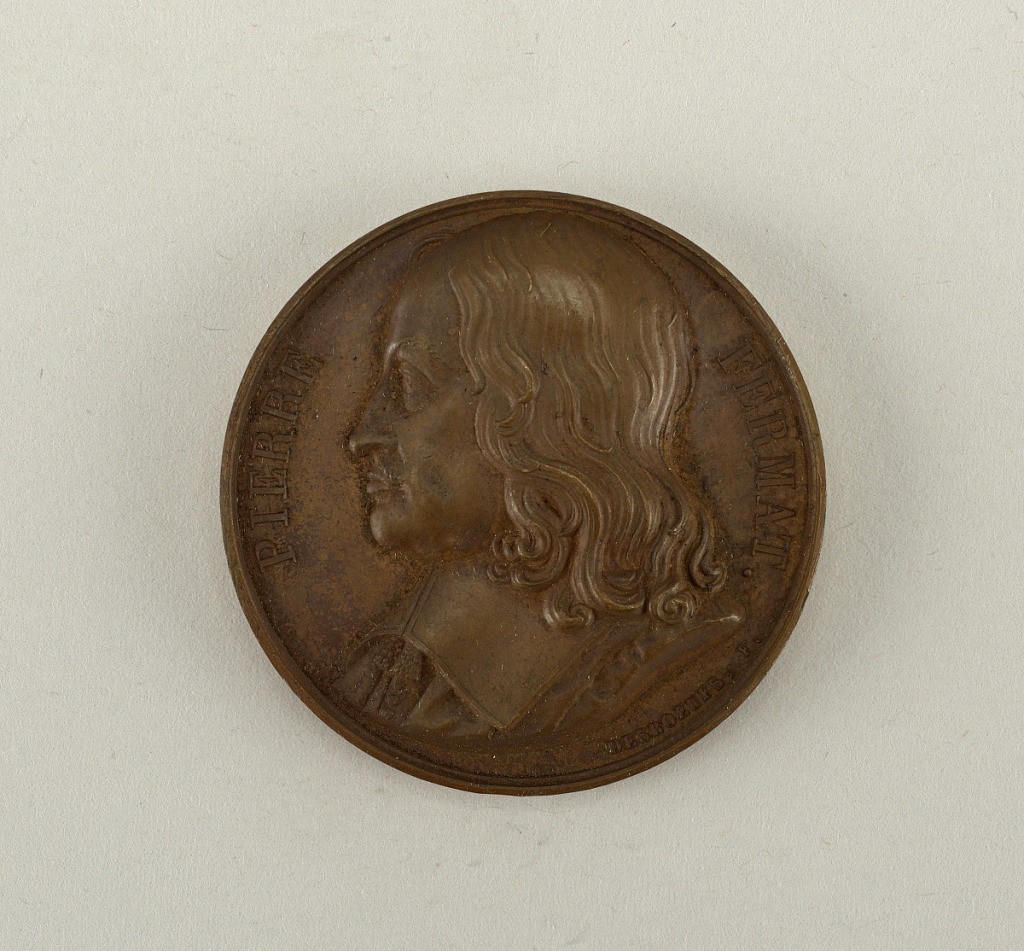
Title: Galerie métallique des grands hommes français (Great Men of France)
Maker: Louis Michel Petit, French, 1790 - 1844
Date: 1821
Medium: Cast bronze
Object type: Medal
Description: Bust of Jacques Delille (1738 - 1813), to the right.